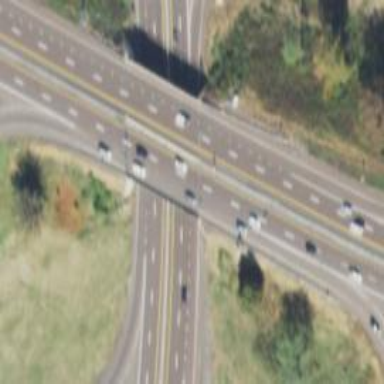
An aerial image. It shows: Motorway junction.